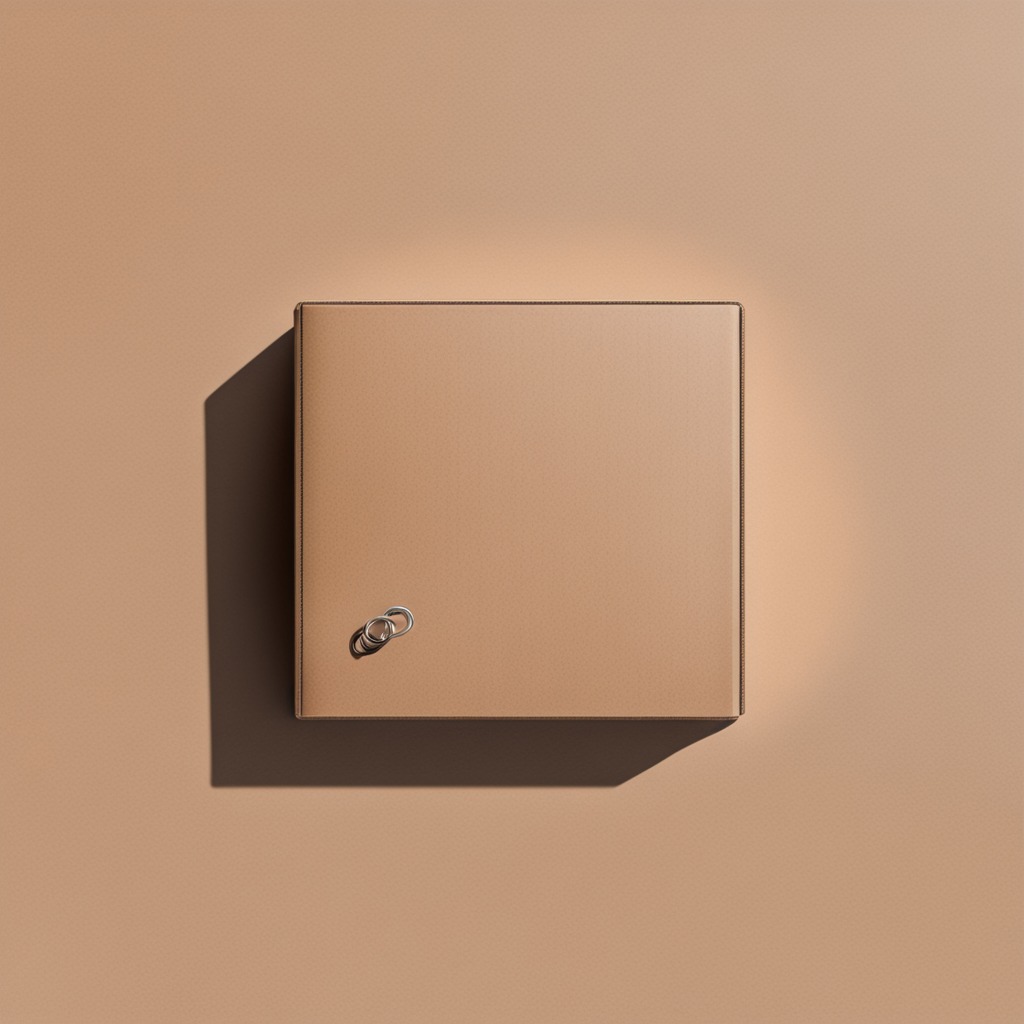
A coiled metal spring is lying on the clean dry cardboard box surface in an outdoor workshop during daytime bright natural light soft shadows slightly creased but